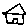
Label: house